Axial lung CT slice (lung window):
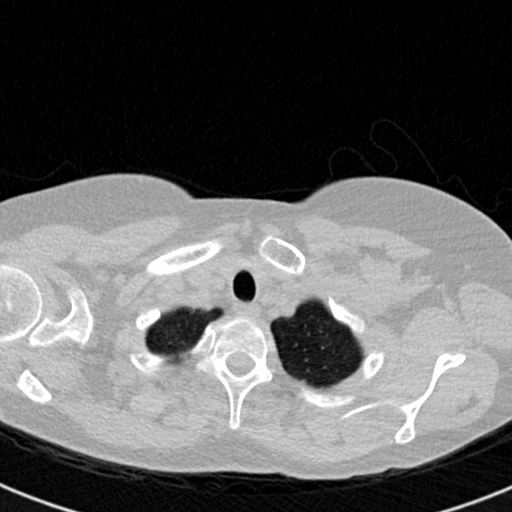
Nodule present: no